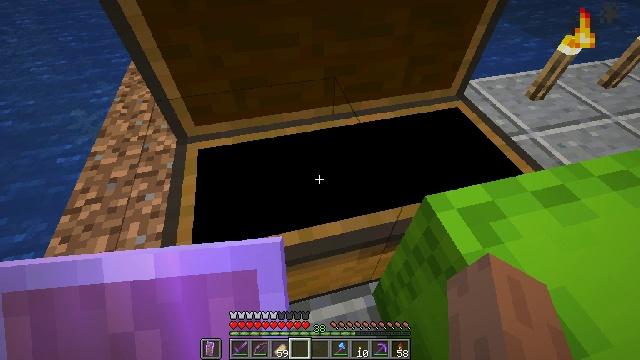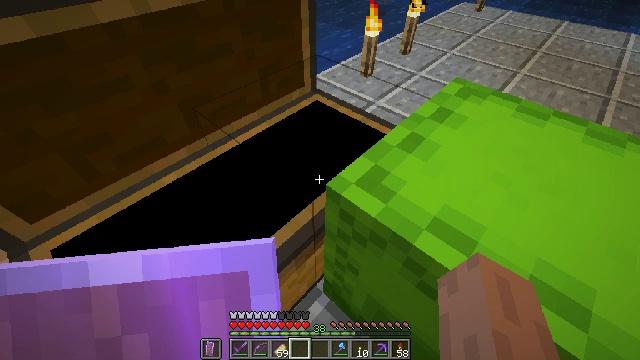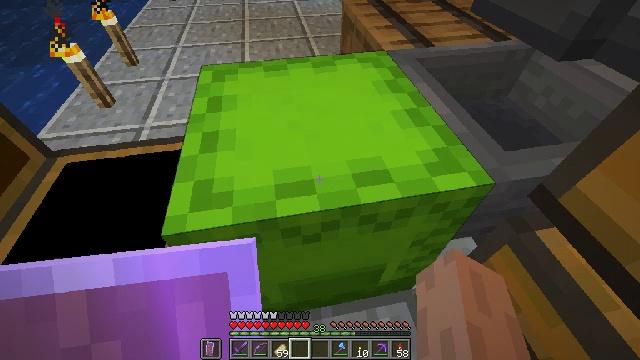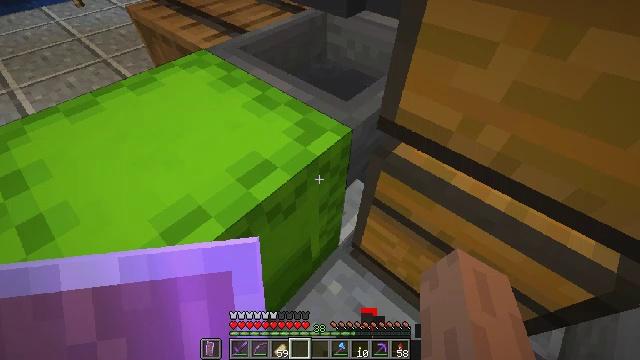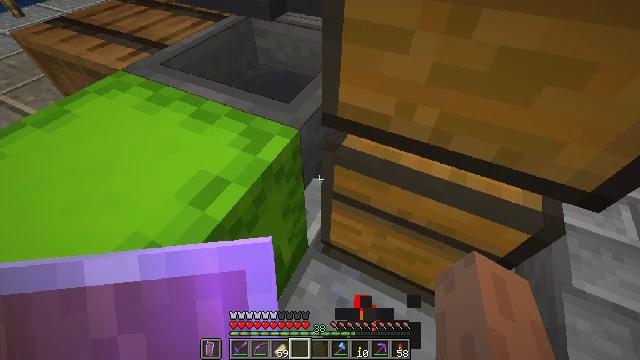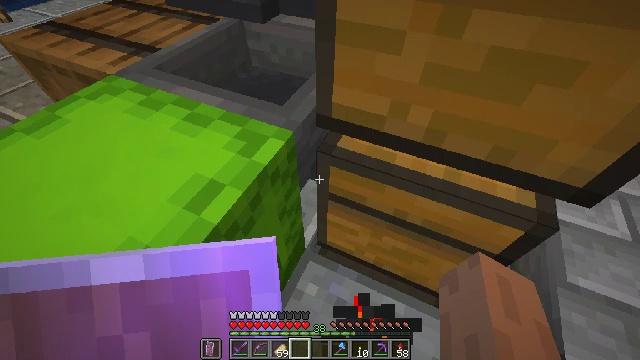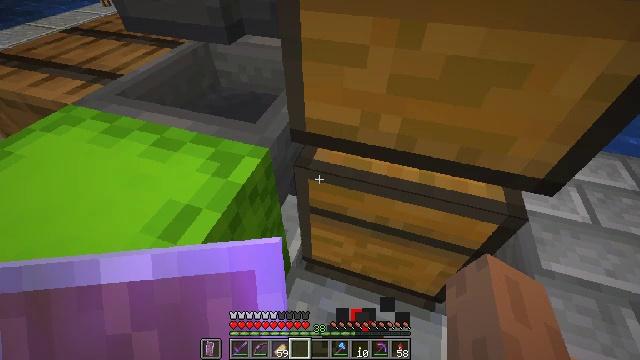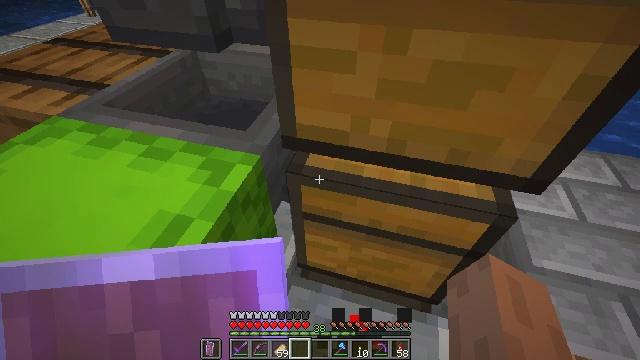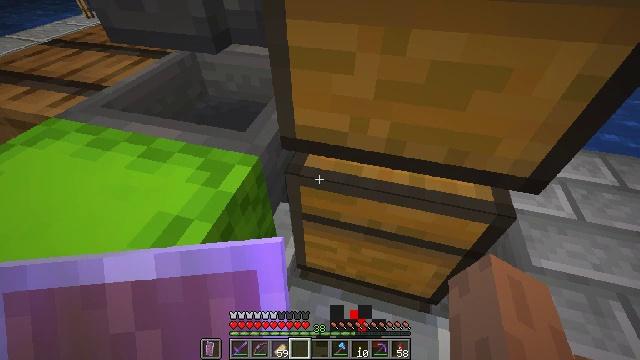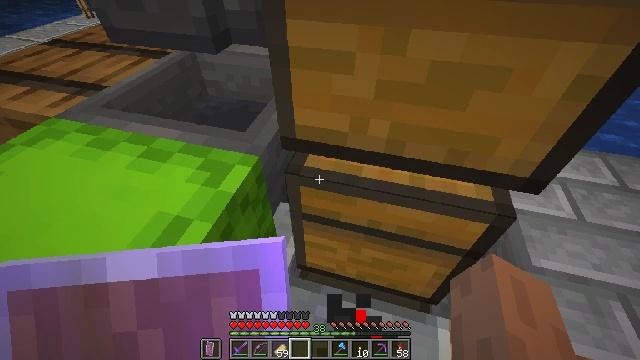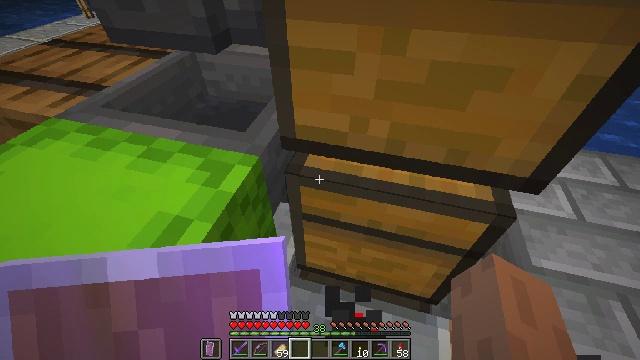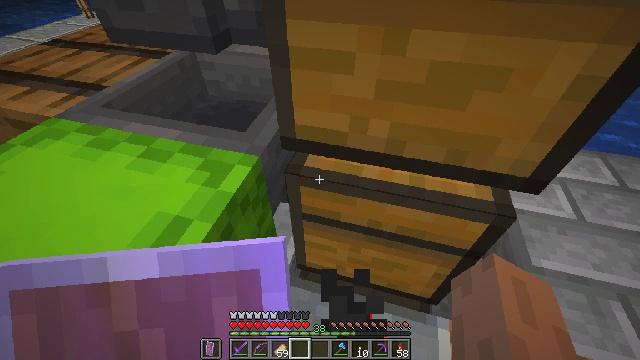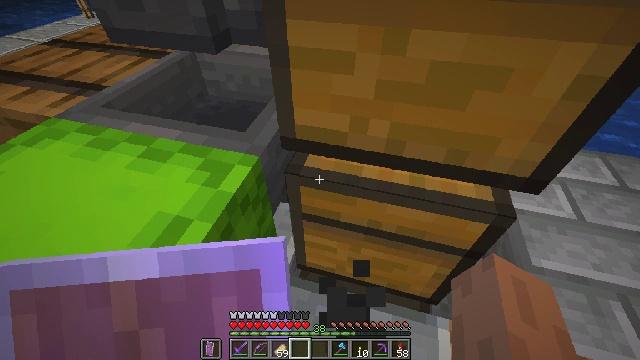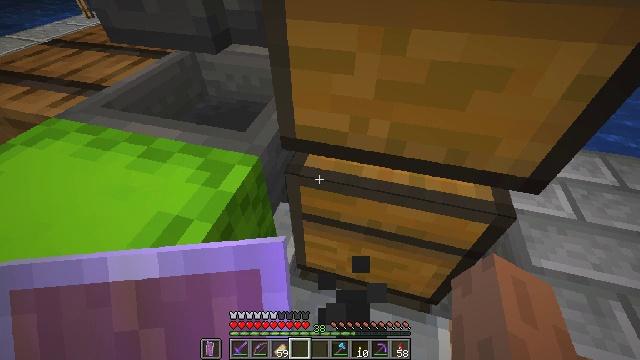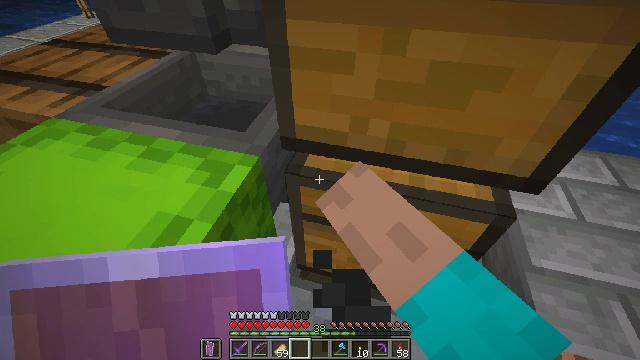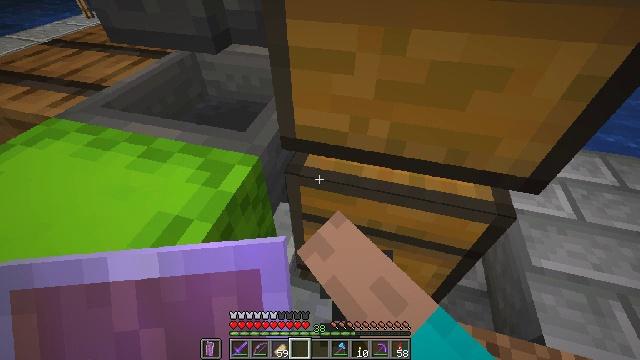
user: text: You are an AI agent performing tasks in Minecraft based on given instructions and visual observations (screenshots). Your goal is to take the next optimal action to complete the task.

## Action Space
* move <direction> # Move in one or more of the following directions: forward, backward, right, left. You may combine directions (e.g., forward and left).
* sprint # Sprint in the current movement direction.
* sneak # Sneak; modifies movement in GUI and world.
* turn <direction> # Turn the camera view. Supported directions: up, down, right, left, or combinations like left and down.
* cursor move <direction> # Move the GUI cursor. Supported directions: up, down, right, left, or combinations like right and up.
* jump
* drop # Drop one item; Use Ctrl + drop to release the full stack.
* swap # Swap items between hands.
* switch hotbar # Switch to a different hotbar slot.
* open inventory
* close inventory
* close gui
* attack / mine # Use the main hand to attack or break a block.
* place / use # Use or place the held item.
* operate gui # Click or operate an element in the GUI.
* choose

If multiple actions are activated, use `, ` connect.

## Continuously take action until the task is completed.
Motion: motion action
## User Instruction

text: Mine the lime shulker box to pick it up.
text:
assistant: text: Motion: turn right and up
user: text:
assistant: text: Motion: turn right and down
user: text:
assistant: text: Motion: turn right and down
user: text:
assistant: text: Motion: turn right
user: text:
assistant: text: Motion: turn right
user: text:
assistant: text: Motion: turn right and up
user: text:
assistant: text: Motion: turn right and up
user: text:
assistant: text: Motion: no_op
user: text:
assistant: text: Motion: no_op
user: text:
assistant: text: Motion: no_op
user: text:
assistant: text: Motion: no_op
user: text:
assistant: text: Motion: no_op
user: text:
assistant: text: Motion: use / place
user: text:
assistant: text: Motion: use / place
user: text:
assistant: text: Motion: use / place
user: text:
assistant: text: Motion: no_op
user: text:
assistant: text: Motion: no_op
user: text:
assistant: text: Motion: no_op
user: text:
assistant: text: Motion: no_op
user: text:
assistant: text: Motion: no_op
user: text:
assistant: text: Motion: no_op
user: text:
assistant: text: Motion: no_op
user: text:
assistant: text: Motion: no_op
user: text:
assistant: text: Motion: no_op
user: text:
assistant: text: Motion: no_op
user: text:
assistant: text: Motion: no_op
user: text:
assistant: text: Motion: no_op
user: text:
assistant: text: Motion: no_op
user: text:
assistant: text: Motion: no_op
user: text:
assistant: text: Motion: no_op